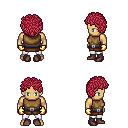
a pixel art fantasy rpg character, male body template, human, tanned skin, leather chest armor, white pants, ruby red curly afro hairstyle, gold gloves, maroon shoes, four views (front, back, left, right), 2x2 character sprite sheet, small pixel art, hard edges, no anti-aliasing